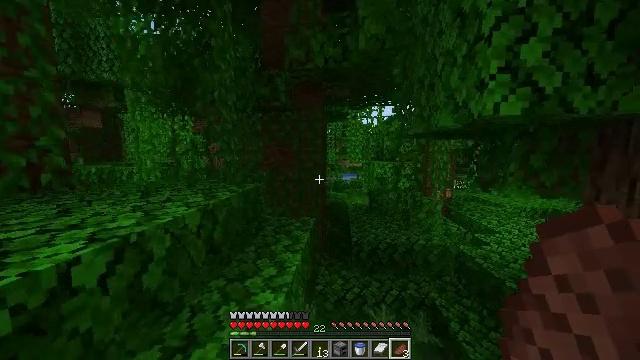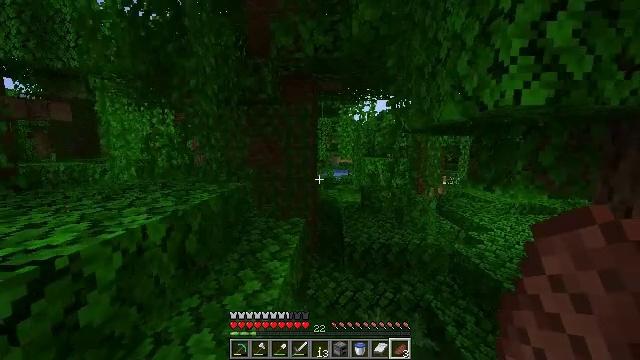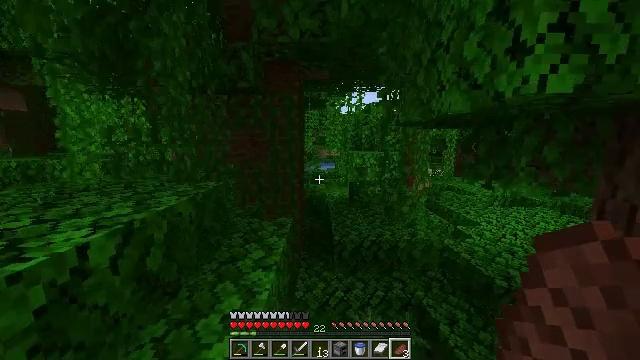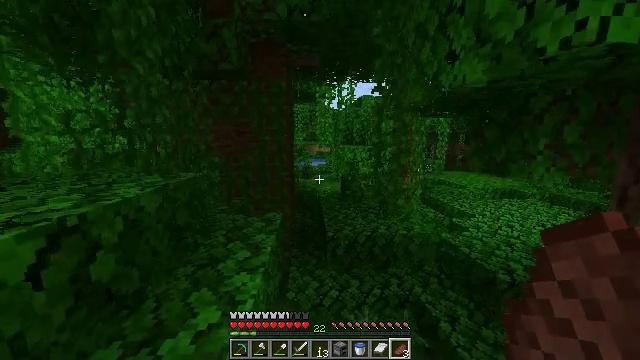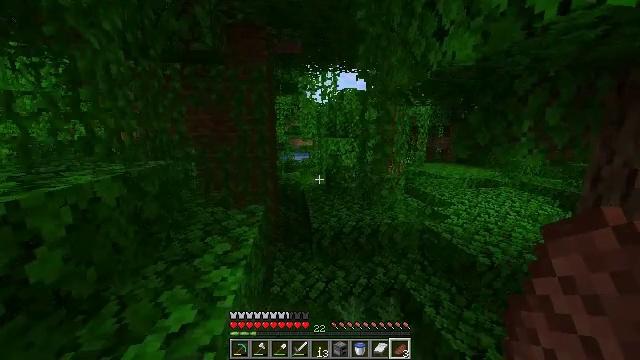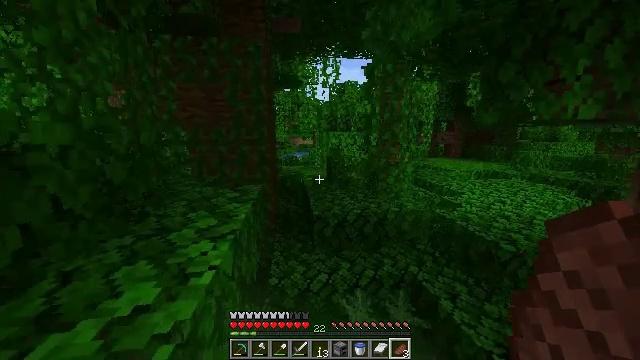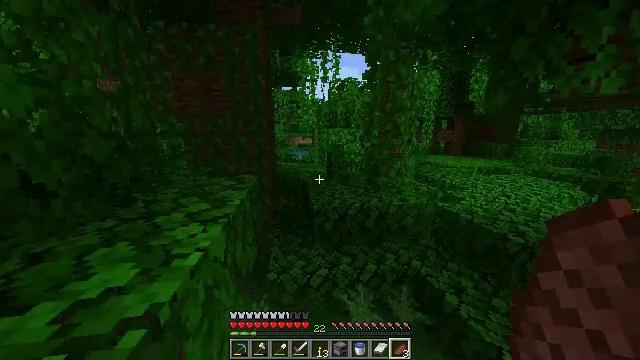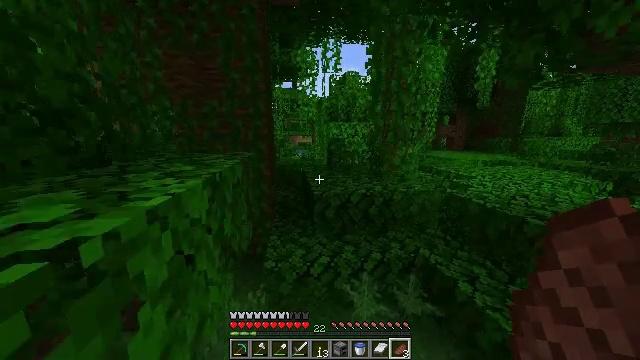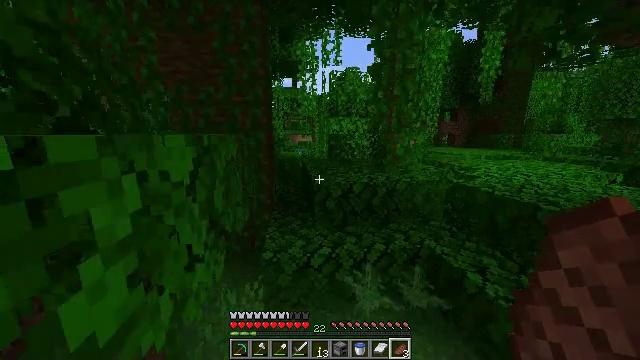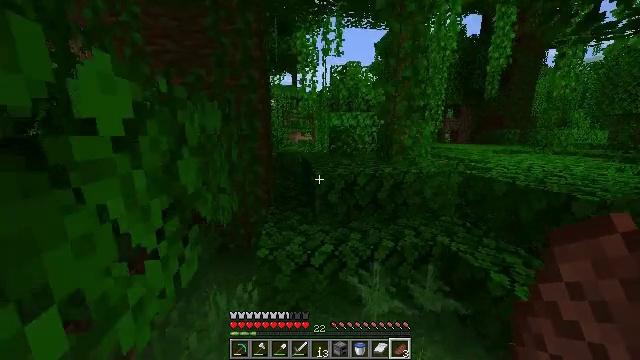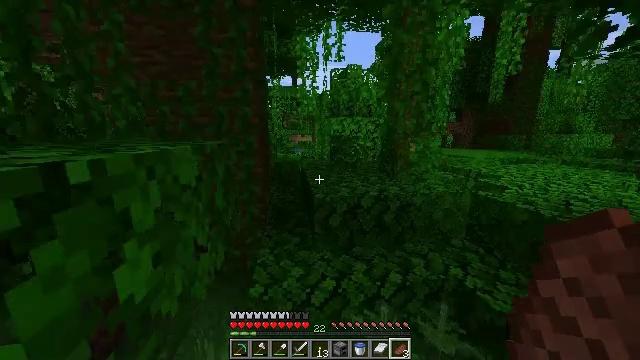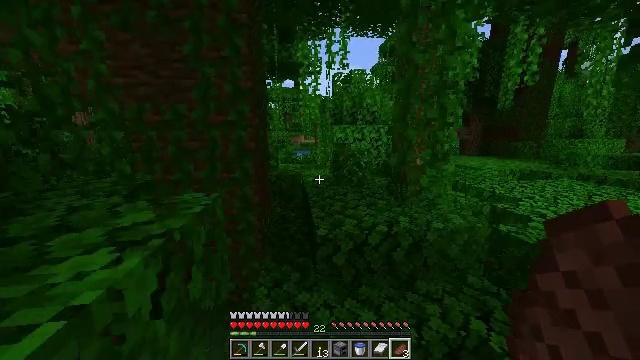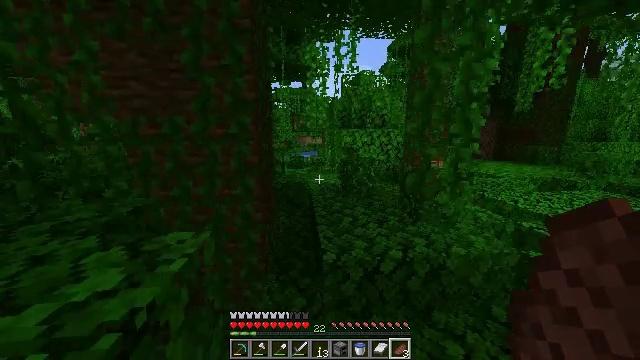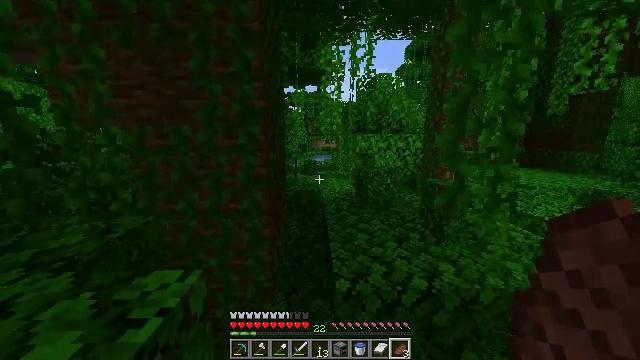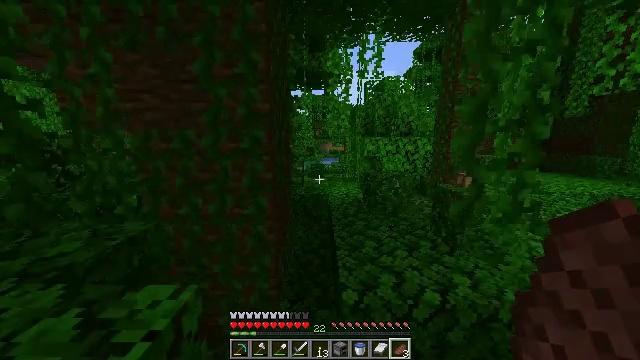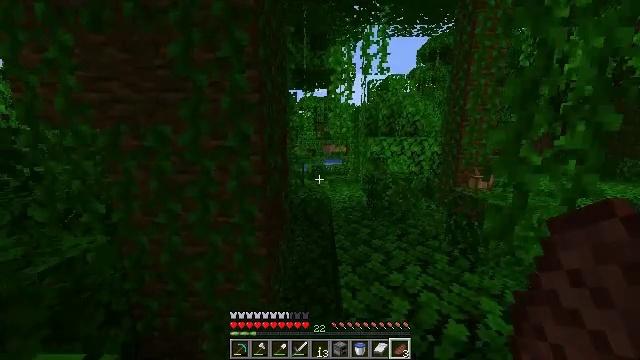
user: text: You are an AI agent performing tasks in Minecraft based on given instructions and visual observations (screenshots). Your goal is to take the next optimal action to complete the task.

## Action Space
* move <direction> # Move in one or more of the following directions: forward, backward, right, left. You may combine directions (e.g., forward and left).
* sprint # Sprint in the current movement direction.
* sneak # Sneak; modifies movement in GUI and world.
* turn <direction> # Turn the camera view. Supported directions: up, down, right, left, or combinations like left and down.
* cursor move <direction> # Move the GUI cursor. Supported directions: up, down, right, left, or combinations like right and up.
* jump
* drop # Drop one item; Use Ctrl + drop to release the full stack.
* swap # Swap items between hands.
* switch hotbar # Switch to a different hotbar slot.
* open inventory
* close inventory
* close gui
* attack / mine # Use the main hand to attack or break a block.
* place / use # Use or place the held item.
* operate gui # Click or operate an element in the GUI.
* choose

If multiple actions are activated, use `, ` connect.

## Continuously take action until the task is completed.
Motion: motion action
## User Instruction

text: Break the melon to get slices.
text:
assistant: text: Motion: move forward, sprint, turn right
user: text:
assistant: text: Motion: move forward, sprint, turn right and down
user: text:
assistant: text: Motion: move forward, sprint, turn right and down
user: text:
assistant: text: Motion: move forward, sprint, turn right and down, jump
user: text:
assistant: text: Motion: move forward, sprint, jump
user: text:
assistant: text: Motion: move forward, sprint, jump
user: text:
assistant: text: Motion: move forward, sprint, jump
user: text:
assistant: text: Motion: move forward, sprint, jump
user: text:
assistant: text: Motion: move forward, sprint, jump
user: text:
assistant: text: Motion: move forward, sprint, jump
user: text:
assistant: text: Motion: move forward, sprint, jump
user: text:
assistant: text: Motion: move forward, sprint, turn left, jump
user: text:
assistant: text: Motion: move forward, sprint, turn left, jump
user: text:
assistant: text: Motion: move forward, sprint, turn left, jump
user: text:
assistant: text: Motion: move forward, sprint, jump
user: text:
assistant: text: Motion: move forward, sprint, turn up, jump
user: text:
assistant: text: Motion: move forward, sprint, jump
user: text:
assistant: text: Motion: move forward, sprint, jump
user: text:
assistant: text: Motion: move forward, sprint, jump
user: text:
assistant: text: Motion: move forward, sprint, jump
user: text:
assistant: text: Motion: move forward, sprint, jump
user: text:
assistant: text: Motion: move forward, sprint, jump
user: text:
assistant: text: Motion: move forward, sprint, jump
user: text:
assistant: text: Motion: move forward, sprint, jump
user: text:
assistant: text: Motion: move forward, sprint, jump
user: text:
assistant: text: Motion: move forward, sprint, jump
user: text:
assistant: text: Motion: move forward, sprint, jump
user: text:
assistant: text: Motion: move forward, sprint, jump
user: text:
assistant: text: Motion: move forward, sprint, jump
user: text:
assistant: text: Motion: move forward, sprint, jump